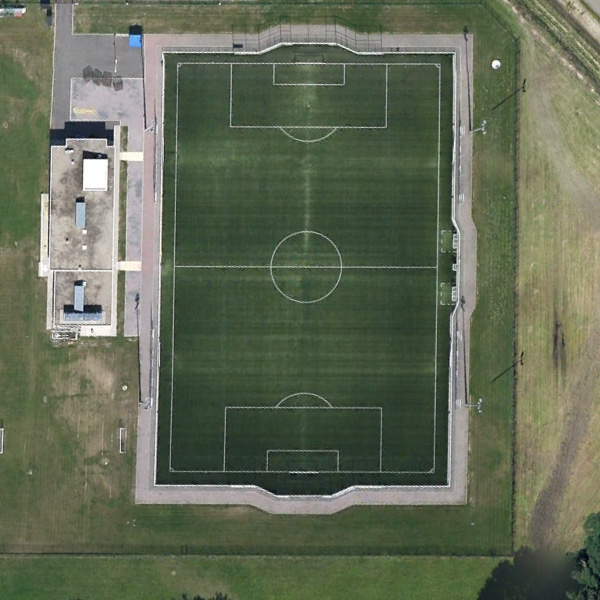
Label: Playground